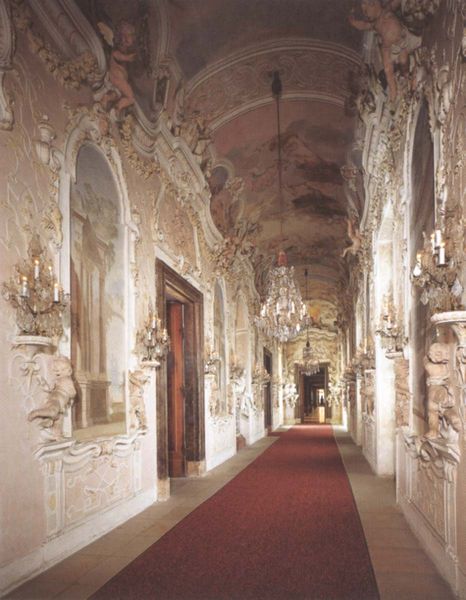
Titel: Schloss Ludwigsburg
Künstler: Philipp Josef Jenisch
Standort: Ludwigsburg, Schloss (EU - D - BW)
Schlagwörter: fenster, frankreich, tür, rot, schloss, ornament, teppich, barock, innenraum, spiegel, decke, rokoko, engel, putte, putto, bilder, italien, türen, saal, ornamente, wandgemälde, wandmalerei, kerzen, kronleuchter, leuchter, stuck, foto, fotografie, eingang, gang, gewölbe, palast, flur, kerzenhalter, voluten, fresken, deckengemälde, fresko, putten, putti, gallerie, barok, nieschen, roter teppich, korridor, deckenleuchter, ang